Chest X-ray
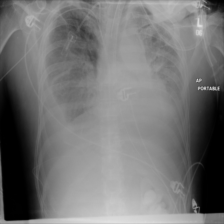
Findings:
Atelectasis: positive
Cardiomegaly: negative
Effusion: negative
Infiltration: positive
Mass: negative
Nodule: negative
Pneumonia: negative
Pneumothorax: negative
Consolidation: negative
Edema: negative
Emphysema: negative
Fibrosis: negative
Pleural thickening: negative
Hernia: negative